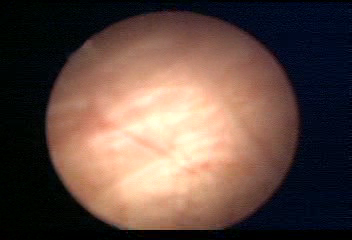
Modality: WLC
Class: Normal mucosa
Bladder cancer association: No